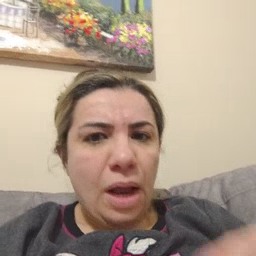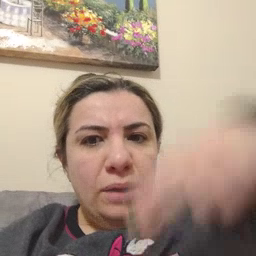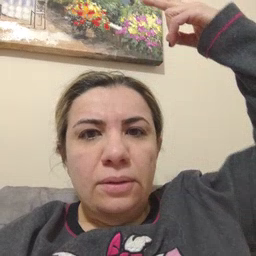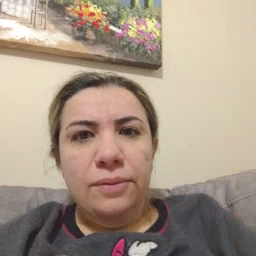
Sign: high